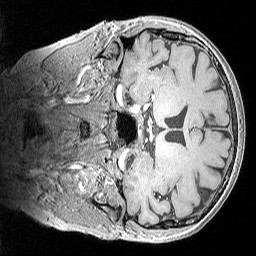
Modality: MP2RAGE
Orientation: coronal
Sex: female
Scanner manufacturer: siemens
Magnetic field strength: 3 T
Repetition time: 5 s
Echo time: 0.00292 s